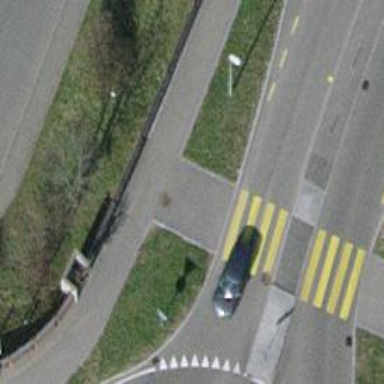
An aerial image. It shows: Marked crossing with zebra stripes on the road.